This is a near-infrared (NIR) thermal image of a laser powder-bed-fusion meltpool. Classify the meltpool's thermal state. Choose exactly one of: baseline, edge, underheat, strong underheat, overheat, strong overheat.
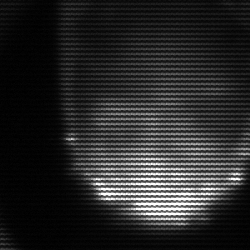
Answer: edge